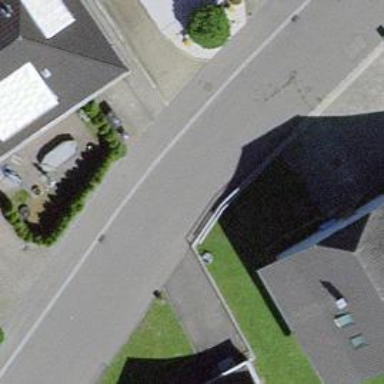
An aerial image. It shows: Residential road with asphalt surface. There is sidewalk on the left side.